Question: I've seen a developer menu in the Settings app for iPhone and iPad. Recently I also got it to show up in the Settings app for my Apple TV 4 but I can't seem to remember how now. I ask because I enabled a feature that displays the refresh rate and bitrate for audio and video on the top left corner in yellow letters while beta testing tvOS 10.1 but when tvOS 10.1 GM was released, my Apple TV auto updated before I could turn it off but the yellow letters persists in the top left corner and the developer menu is gone. I added the new 10.1.1 beta profile so I could try to get the developer menu to show in the Settings app but so far it hasn't appeared on it's own. I know I could restore my Apple TV but I don't want to do that because I don't have a way to backup my app data and I know there's a way to enable that menu to show again I just don't know how. If you're familiar with the menu, it also allows you to create a custom "Service Provider" for the TV app and add your own URL for authentication as well. It's a menu item that shows up on the bottom of the Settings app. Does anyone know how to enable this menu?
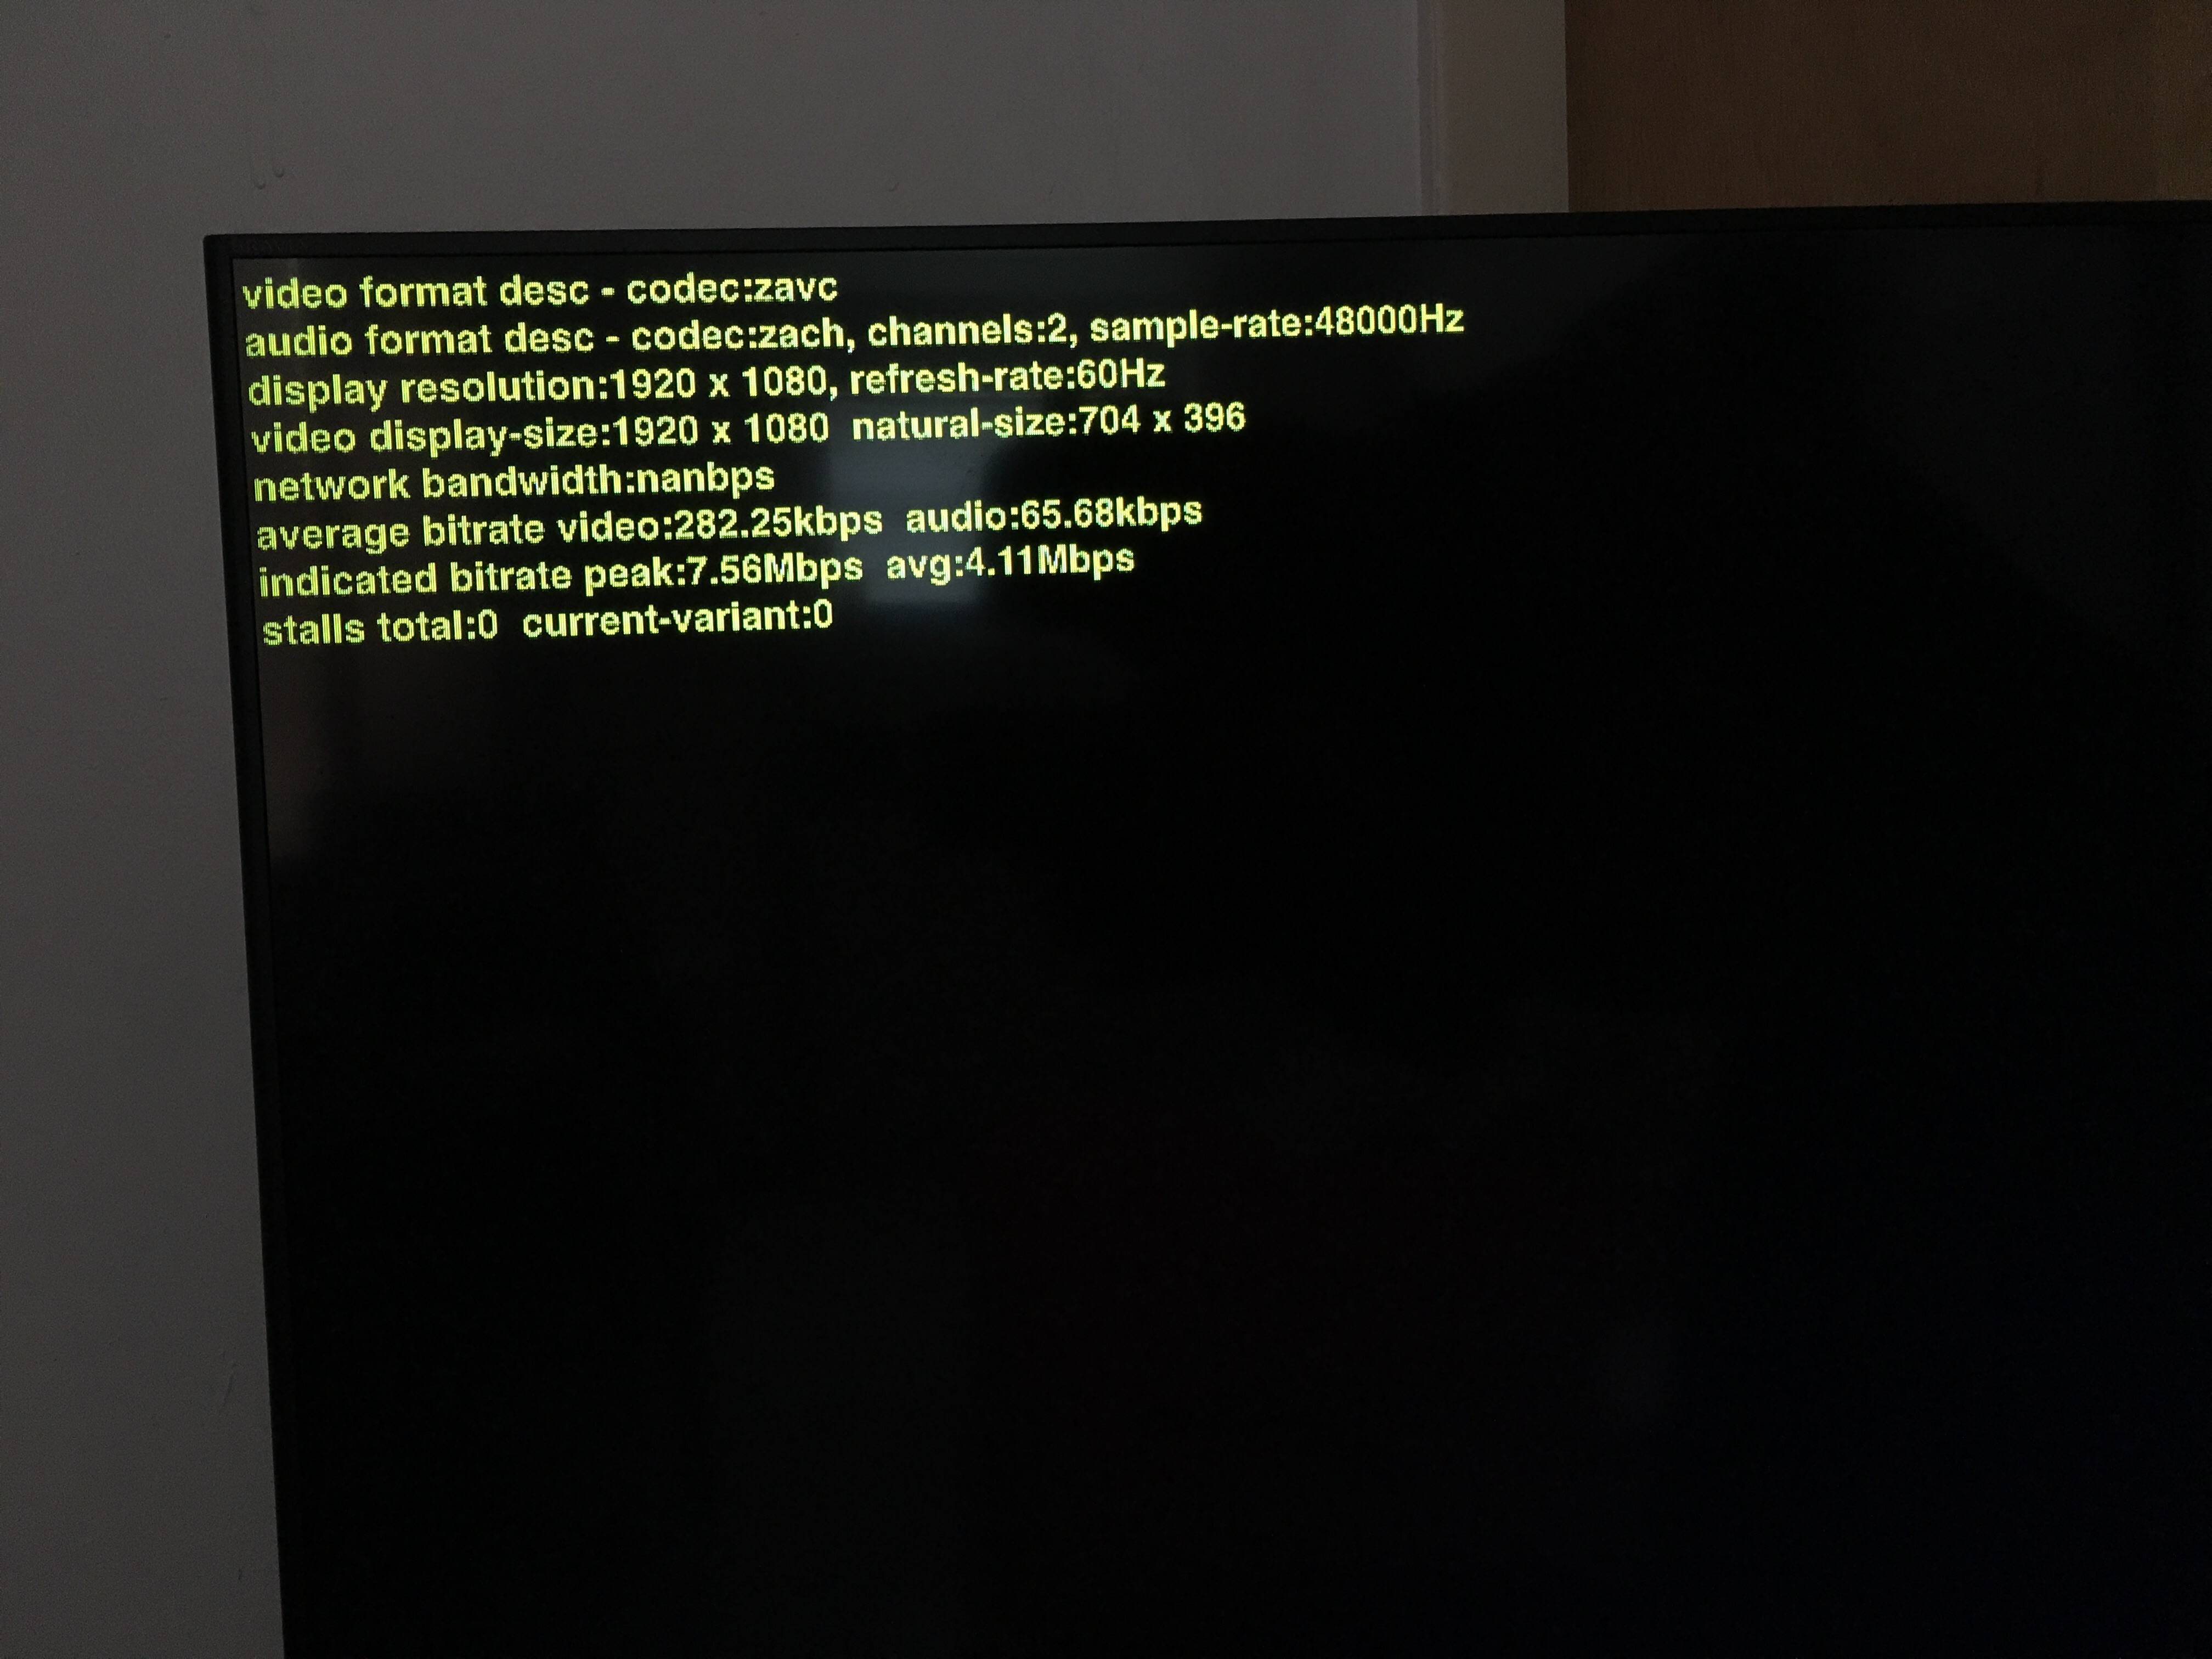
Answer: Go to Settings -> Developer options -> Scroll down to Media service testing and Enable Playback HUD